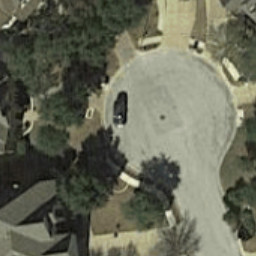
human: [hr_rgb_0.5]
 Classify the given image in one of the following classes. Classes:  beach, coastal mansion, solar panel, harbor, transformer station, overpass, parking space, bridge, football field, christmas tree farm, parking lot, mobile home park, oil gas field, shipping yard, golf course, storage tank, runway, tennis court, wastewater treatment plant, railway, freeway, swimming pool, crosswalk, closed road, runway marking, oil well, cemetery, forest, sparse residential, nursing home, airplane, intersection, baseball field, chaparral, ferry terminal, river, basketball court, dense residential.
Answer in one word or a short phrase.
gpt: closed road